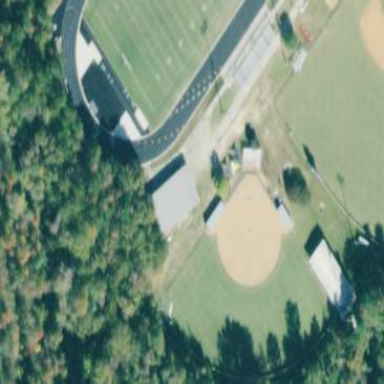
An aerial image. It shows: Softball pitch for leisure sports.